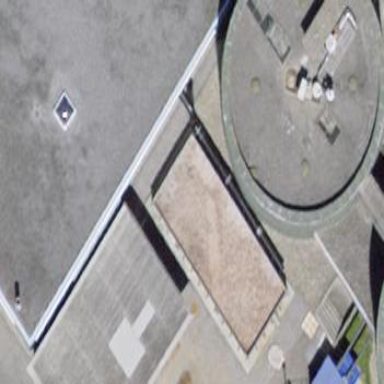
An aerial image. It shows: Storage tank that is man-made.